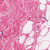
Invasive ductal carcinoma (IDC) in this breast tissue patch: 0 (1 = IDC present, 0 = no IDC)